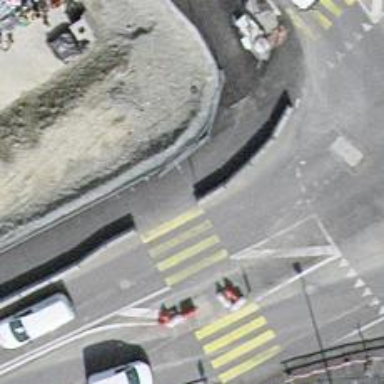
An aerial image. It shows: Asphalt pedestrian road.